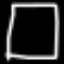
Label: square